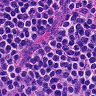
Metastatic tissue present: no